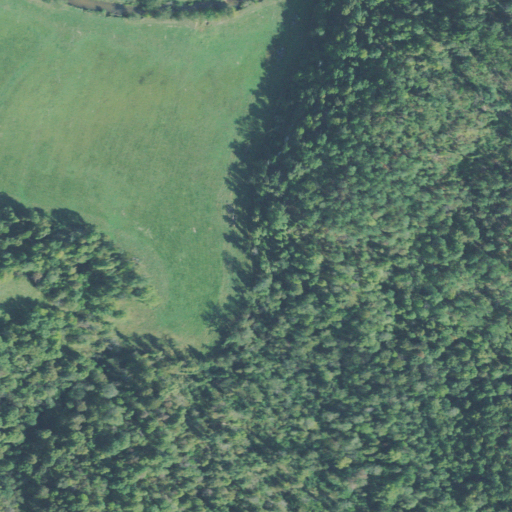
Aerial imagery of valley in Tennessee named Lightning Hollow containing deciduous forest, pasture, mixed forest, evergreen forest, and grassland